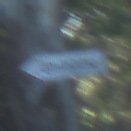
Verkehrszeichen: UmleitungswegweiserLinksweisend
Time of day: MorningAfternoon
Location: Outdoor (Nature)
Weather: Clear
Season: NotSpecified
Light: Natural